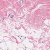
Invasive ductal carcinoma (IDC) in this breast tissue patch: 0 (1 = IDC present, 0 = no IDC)